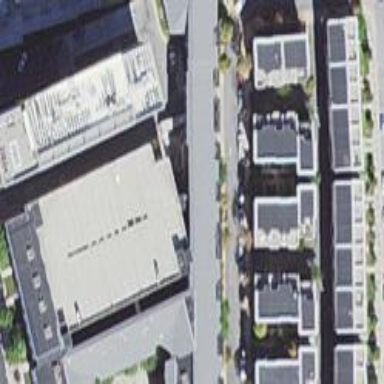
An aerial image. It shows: Multi-storey parking building.